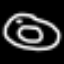
Label: donut